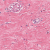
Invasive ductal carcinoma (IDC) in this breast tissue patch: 0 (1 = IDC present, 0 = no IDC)